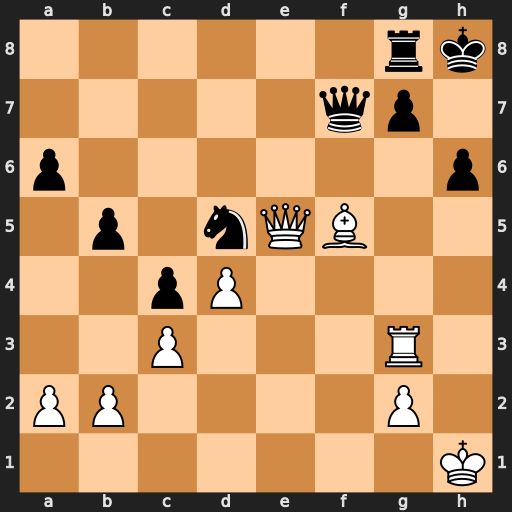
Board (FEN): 6rk/5qp1/p6p/1p1nQB2/2pP4/2P3R1/PP4P1/7K
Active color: w
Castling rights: -
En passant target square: -
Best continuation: Be6